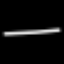
Label: line